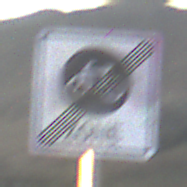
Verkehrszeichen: EndeFahrradzone
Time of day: SunriseSunset
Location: Outdoor (Nature)
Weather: Clear
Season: NotSpecified
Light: Natural